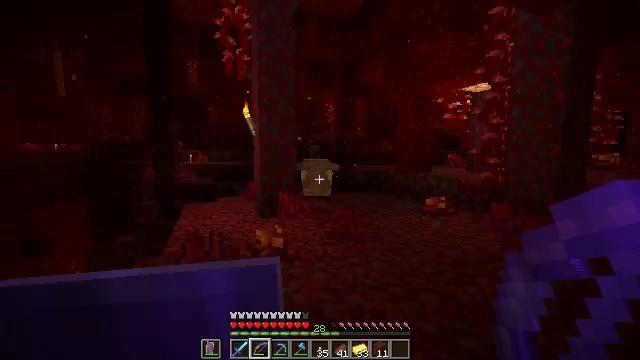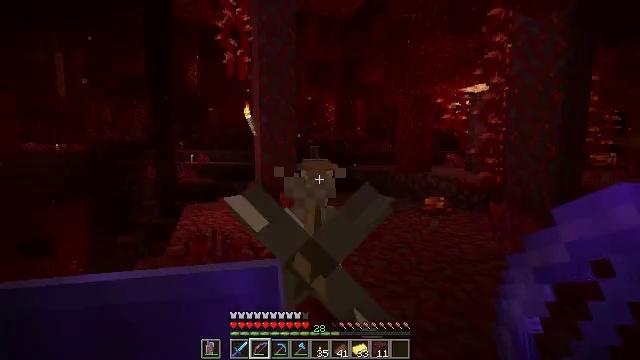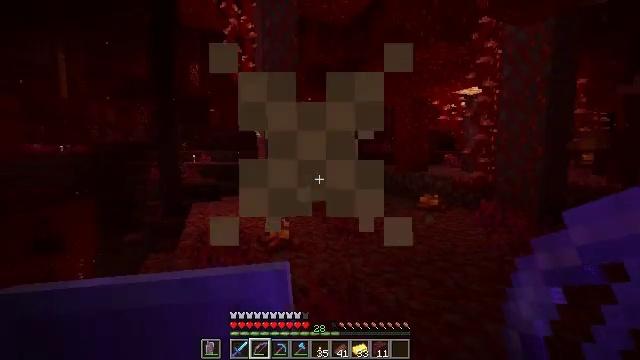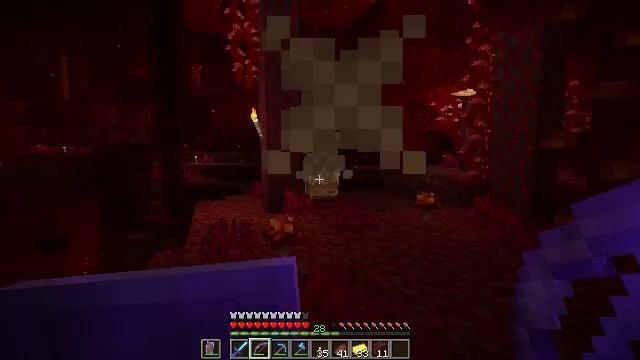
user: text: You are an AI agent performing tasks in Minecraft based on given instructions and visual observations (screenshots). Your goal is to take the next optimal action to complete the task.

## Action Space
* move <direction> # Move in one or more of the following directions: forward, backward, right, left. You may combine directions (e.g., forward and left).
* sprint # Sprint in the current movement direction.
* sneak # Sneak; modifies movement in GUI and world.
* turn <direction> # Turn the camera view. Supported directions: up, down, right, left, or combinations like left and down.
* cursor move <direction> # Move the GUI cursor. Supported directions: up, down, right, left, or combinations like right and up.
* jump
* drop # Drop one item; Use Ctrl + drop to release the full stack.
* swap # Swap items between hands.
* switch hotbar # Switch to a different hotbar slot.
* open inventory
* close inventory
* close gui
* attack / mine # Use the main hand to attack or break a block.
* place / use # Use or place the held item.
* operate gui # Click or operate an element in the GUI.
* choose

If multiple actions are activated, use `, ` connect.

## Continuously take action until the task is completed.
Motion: motion action
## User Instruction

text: Hunt a hoglin.
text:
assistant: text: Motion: move back
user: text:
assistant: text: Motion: move back
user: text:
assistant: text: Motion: move back
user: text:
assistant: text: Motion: no_op